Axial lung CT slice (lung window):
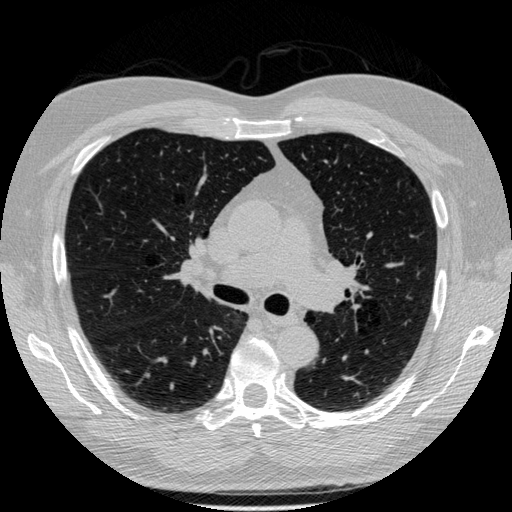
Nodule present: no